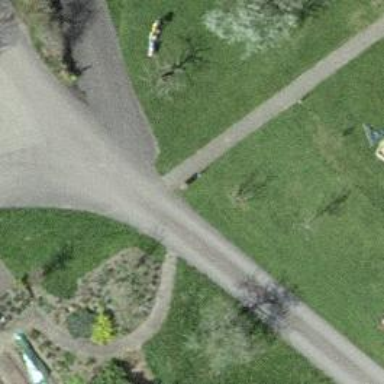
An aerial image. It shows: Path.